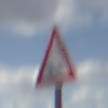
Verkehrszeichen: UnebeneFahrbahn
Umgebung: Outdoor, Nature
Tageszeit: Midday
Wetter: PartlyCloudy
Licht: Natural
Jahreszeit: NotSpecified
Kontrast: LowContrast